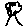
Label: tree